Question: The issue is that my tooltip is shown on the bottom left part of my button when I hover on the botton for the first time. Then it seems it fixes its position and works as expected. This happens in all desktop browsers. I am using v0.9.8.

I have used that example
<URL>
Here is the html
'''
<!DOCTYPE html>
<html>
<head>
<title>Title</title>
<meta charset="utf-8">
<meta http-equiv="X-UA-Compatible" content="IE=edge">
<meta name="description" content="">
<meta name="viewport" content="initial-scale=1, maximum-scale=1, user-scalable=no" />
<link rel="stylesheet" href="assets/styles/angular-material.css" />
<link rel="stylesheet" href="assets/styles/style.css" />
<link rel="stylesheet" href="assets/styles/material-design-iconic-font.css" />
</head>
<body layout="column" ng-app="myApp">
<md-toolbar class="md-accent">
<h2 class="md-toolbar-tools">
<span flex="">Awesome Md App</span>
<md-button class="md-fab md-accent" aria-label="refresh">
<md-tooltip>
Refresh
</md-tooltip>
<md-icon md-svg-src="img/icons/ic_refresh_24px.svg" style="width: 24px; height: 24px;">
</md-icon>
</md-button>
</h2>
</md-toolbar>
<div flex layout="row">
<!--main content-->
</div>
</body>
<!-- vendor -->
<script src="assets/javascript/vendor/jquery-2.1.3.min.js"></script>
<script src="assets/javascript/vendor/angular.js"></script>
<script src="assets/javascript/vendor/angular-route.js"></script>
<script src="assets/javascript/vendor/angular-animate.js"></script>
<script src="assets/javascript/vendor/angular-aria.js"></script>
<script src="assets/javascript/vendor/angular-material.js"></script>
</html>
'''
If I remove the flex attribute
'''
<span flex="">Awesome Md App</span>
'''
The controls are disordered but the tooltip appears just fine. What could be the problem?
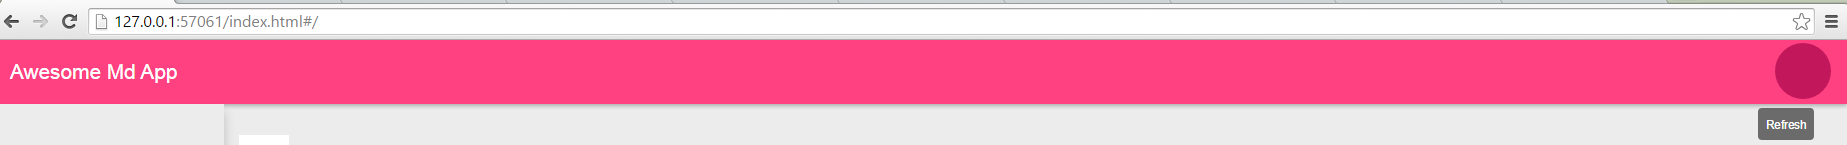
Answer: Remove layout="column" from yr body tag.
'''
<body layout="column" ng-app="myApp">
<body ng-app="myApp">
'''
you should place yr main content inside md-content & then give layout="column" or "row" as required.
'''
<md-content flex layout="column">
<!--main content-->
<span>above</span>
<span>below</span>
</md-content>
'''
or
'''
<md-content flex layout="row">
<!--main content-->
<span flex>i'm left</span>
<span flex>i'm right</span>
</md-content>
'''